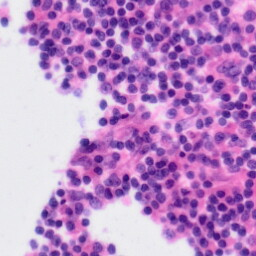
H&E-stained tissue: Tonsil